Question: What is the best way to use preference values defined in plugin code? For example, I have created a custom editor(multipage) and would like to use Text font preference value which is already defined in eclipse.

Code sample would be appreciated.
Thanks.
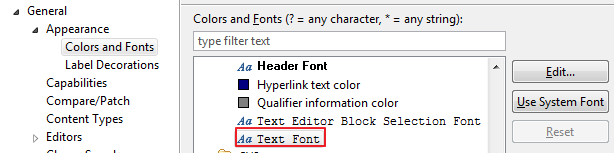
Answer: This varies a lot depending on which preference you want to get.
For the standard fonts you should use 'JFaceResources':
'''
Font textFont = JFaceResources.getFont(JFaceResources.TEXT_FONT);
'''